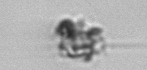
Label: detritus